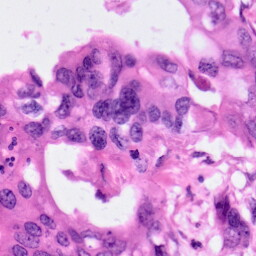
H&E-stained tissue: Pancreatic